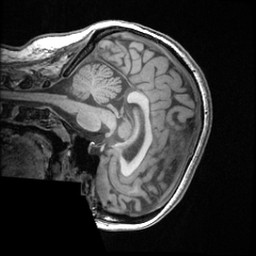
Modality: T1w
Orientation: sagittal
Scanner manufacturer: ge
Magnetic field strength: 3 T
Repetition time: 0.008572 s
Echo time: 0.003384 s